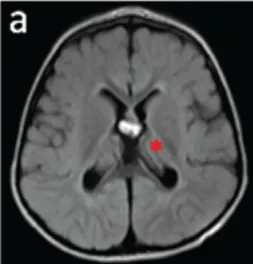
Brain magnetic resonance imaging (MRI). Axial flair sequence MRI at 2 years.
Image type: radiology (mri)